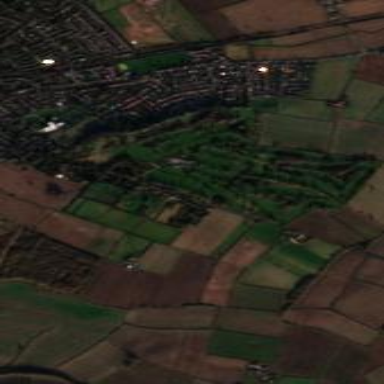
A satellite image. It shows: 18-hole golf course.